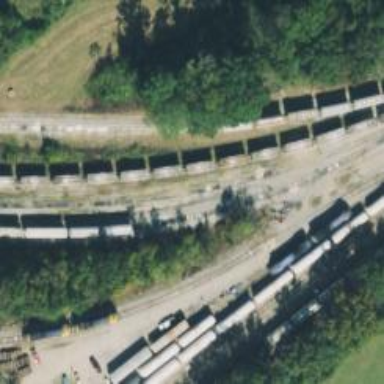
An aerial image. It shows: Railway spur service.